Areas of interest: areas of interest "Industrial"
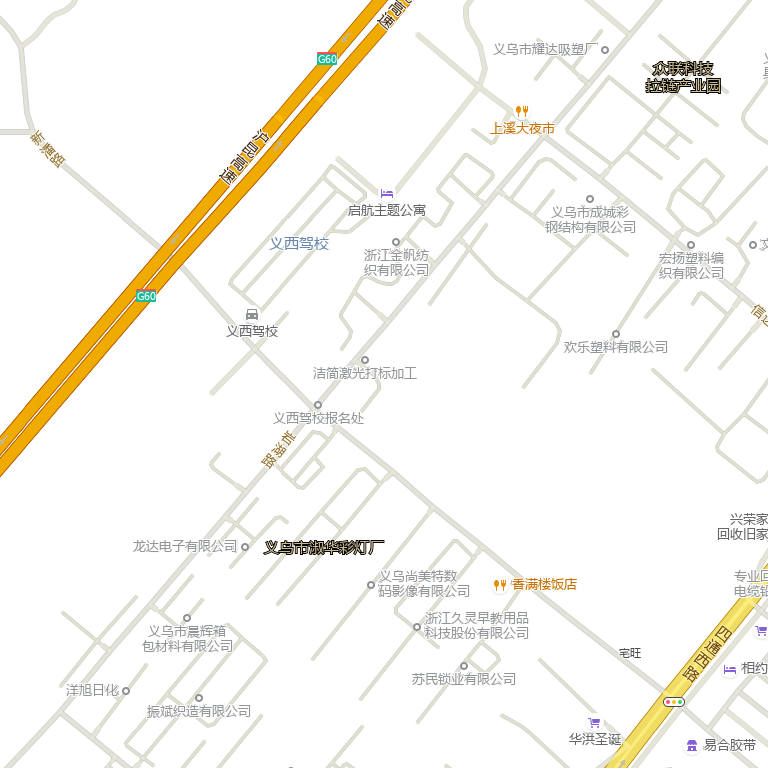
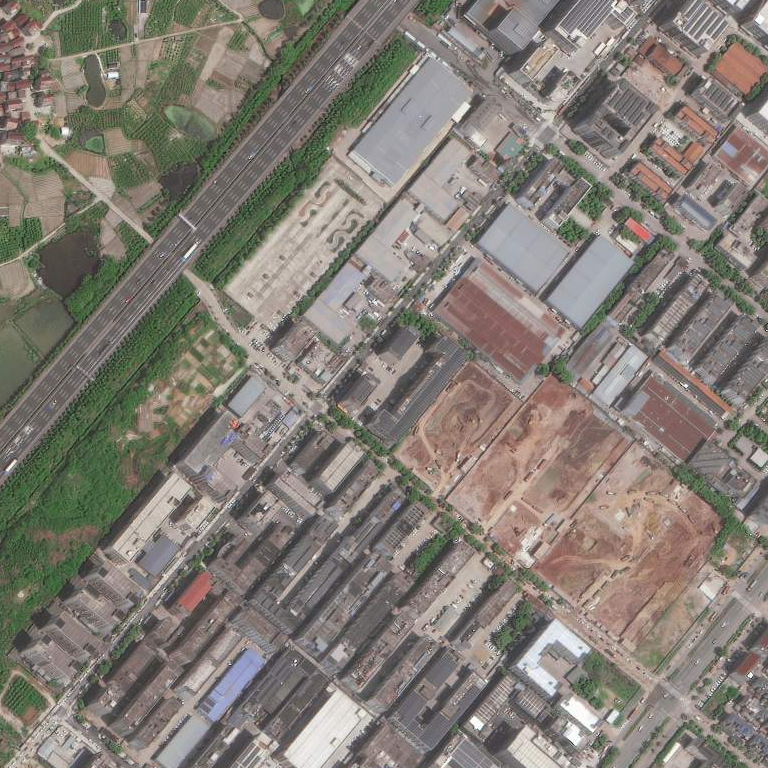